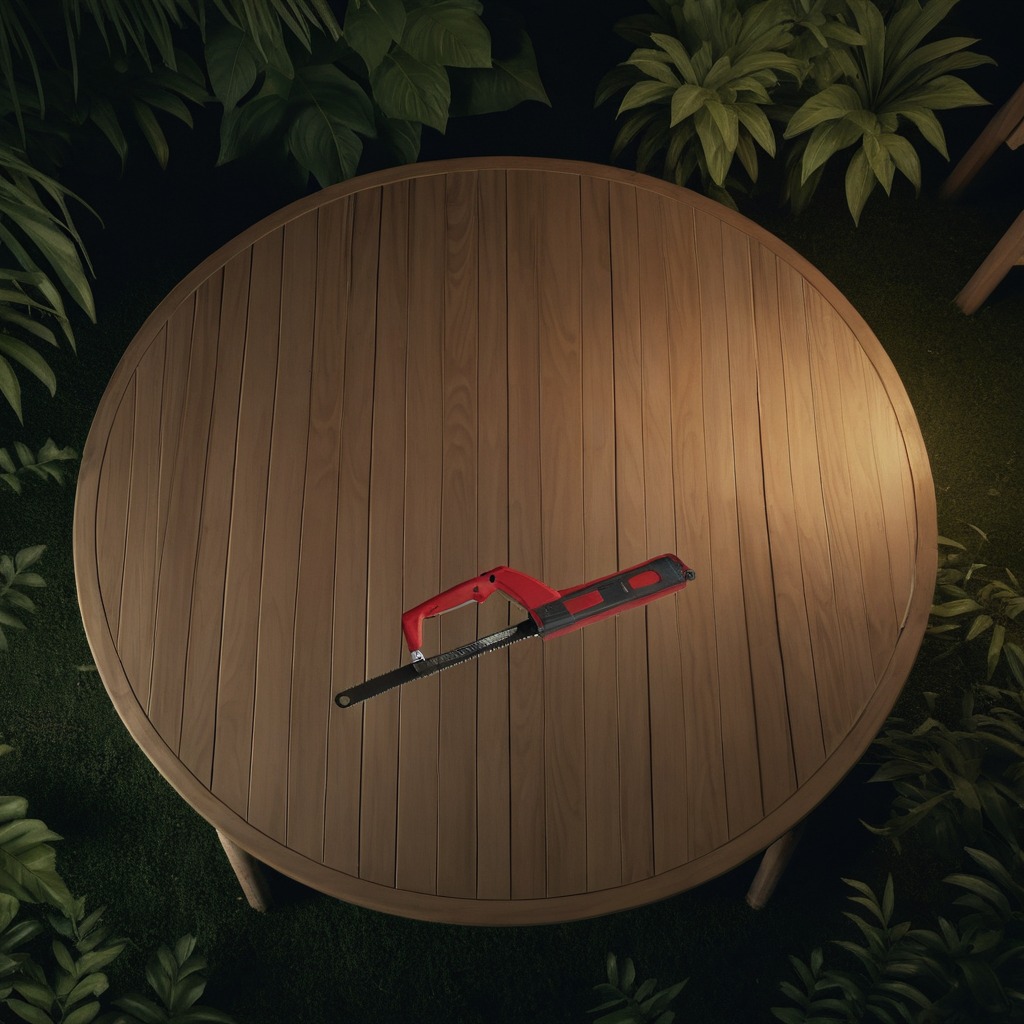
A handheld metal saw is lying on a wooden table inside a jungle field workshop tent at night.